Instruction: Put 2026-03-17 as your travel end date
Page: home
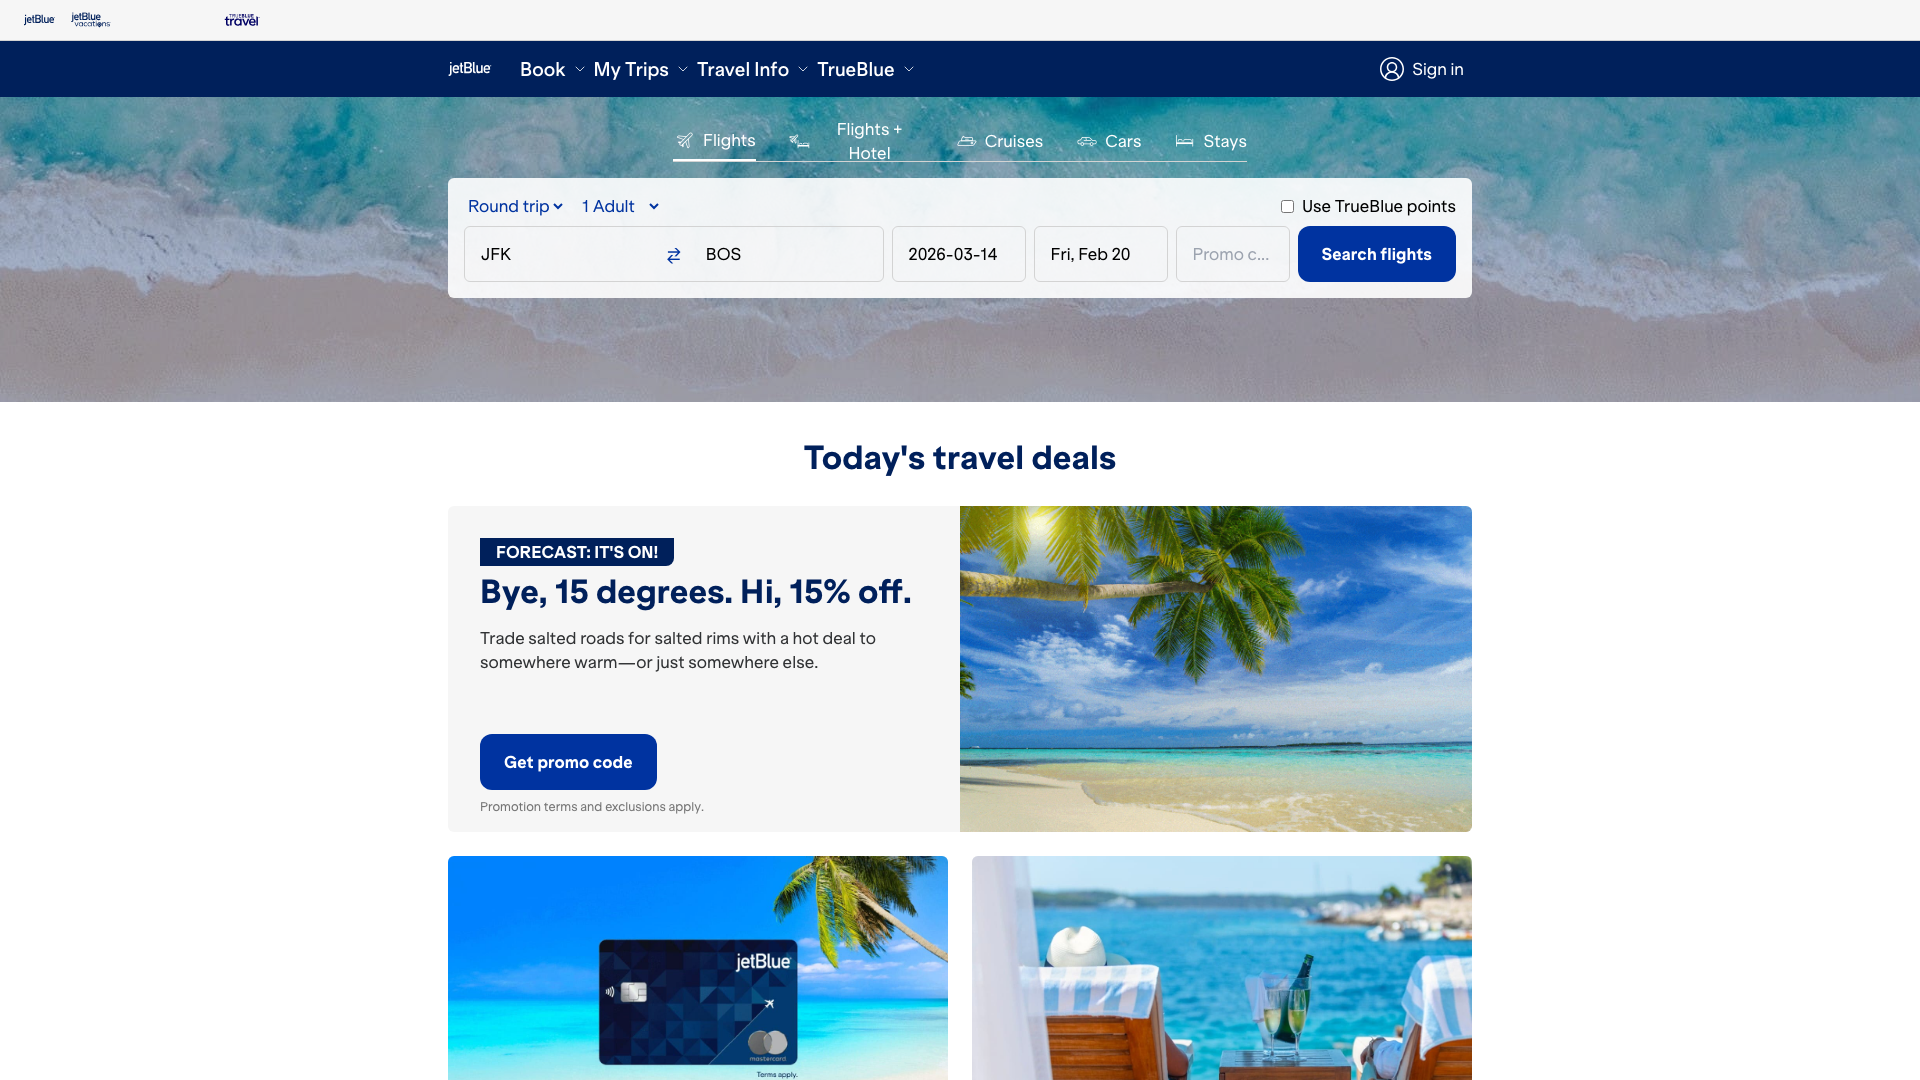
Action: type